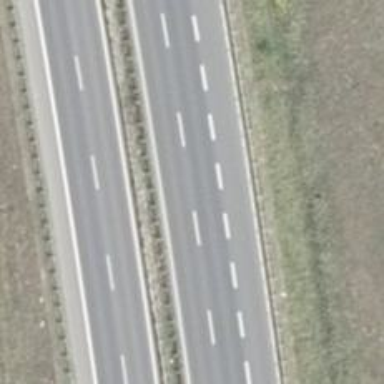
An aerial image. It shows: Trunk highway designated as motorroad.